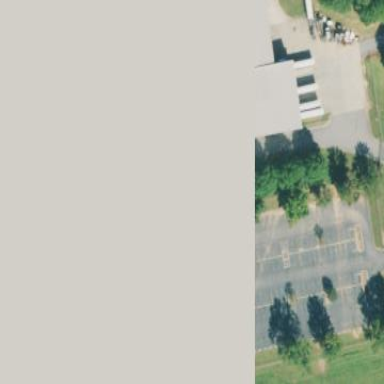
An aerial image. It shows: Parking area with surface.